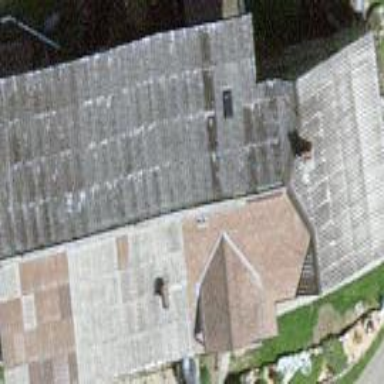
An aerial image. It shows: Gabled roof farm building.